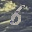
Label: 6